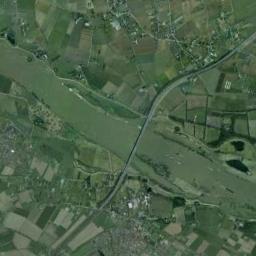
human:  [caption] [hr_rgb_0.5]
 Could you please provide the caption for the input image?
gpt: There are many trees on either side of the river .

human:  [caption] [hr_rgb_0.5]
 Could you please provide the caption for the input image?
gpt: The deep blue river is flanked by some fields and residential areas and an overpass is over the river .

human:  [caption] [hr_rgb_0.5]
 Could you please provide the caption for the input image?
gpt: A straight light green river with small islands on both sides of the shore, Green and tan mixed fields, And a bustling city .

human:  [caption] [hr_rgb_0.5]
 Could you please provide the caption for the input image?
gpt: The river goes through bare and green farmland .

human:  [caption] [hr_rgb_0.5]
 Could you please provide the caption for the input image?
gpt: There are many green farmlands and buildings near the river .